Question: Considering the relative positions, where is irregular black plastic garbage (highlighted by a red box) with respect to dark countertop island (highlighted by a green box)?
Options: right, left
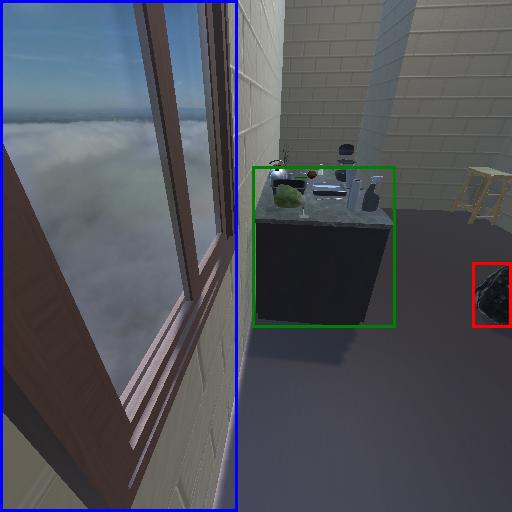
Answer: right